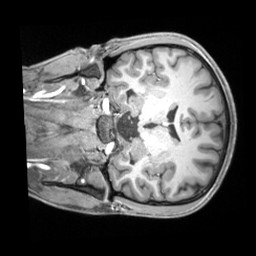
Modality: T1w
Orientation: coronal
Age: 20
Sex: male
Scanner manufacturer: siemens
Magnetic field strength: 3 T
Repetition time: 2.2 s
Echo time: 0.00218 s